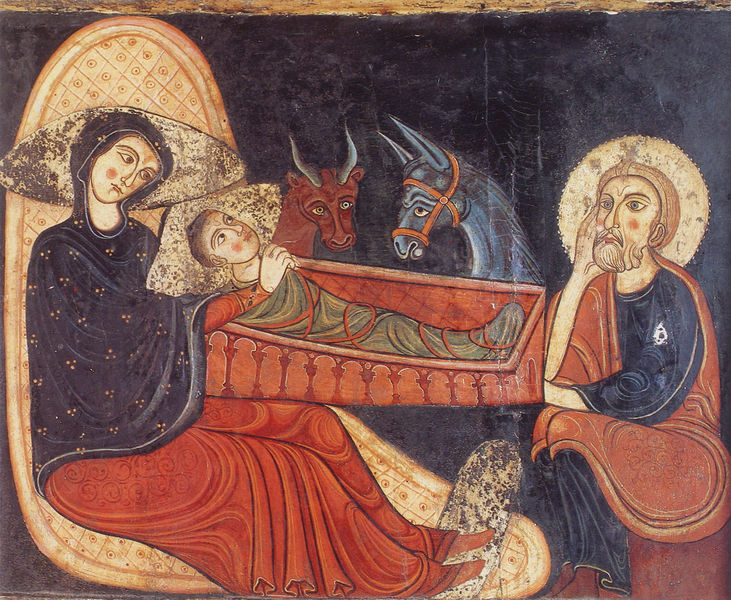
Titel: Antependium mit thronender Jungfrau und Kind
Institution: Barcelona, Museu Nacional d’Art de Catalunya
Schlagwörter: blau, mann, umhang, gelb, grün, frau, blick, rot, tiere, bart, bibel, gewand, gold, sitzend, familie, kind, mutter, esel, kuh, rind, baby, romantik, bett, religion, druck, jungfrau, liege, heiligenschein, christus, jesus, mittelalter, stall, halfter, hörner, kirchlich, heilig, maria, ochse, stier, biblisch, josef, joseph, geburt, krippe, wiege, weihnachten, heilige familie, heiligenscheine, buchmalerei, empfängnis, bethlehem, eselsohren, betlehem, betrübt, heilige famile, christkind, jeus, ochs esel